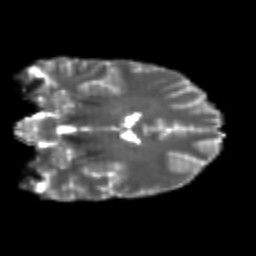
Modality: T2w
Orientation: coronal
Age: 22
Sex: female
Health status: healthy
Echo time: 0.074 s